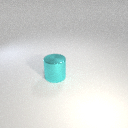
large cyan metal cylinder